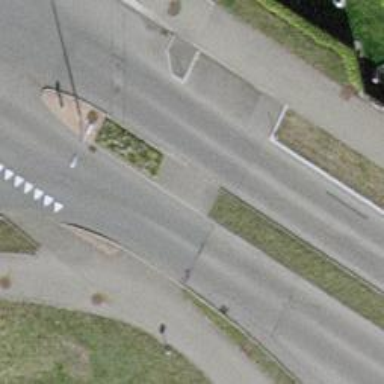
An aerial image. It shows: Crossing with island. The uncontrolled and unmarked crossing is one where pedestrians can safely navigate the road.